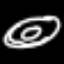
Label: donut